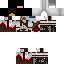
A female human skin with dark skin, wearing brown helmet dressed in a red robe top and brown pants, featuring a closed mouth.